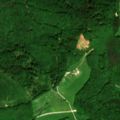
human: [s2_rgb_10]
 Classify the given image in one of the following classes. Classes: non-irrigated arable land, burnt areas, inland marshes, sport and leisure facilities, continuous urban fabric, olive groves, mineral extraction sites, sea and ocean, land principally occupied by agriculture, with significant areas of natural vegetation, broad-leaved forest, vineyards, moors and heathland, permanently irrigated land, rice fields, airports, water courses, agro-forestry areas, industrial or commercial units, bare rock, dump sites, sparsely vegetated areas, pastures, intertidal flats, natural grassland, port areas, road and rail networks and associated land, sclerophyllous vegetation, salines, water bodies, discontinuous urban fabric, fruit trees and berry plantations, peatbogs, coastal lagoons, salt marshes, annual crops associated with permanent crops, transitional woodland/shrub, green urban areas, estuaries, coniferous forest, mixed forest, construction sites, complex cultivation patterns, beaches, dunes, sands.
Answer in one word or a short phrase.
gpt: complex cultivation patterns, land principally occupied by agriculture, with significant areas of natural vegetation, broad-leaved forest